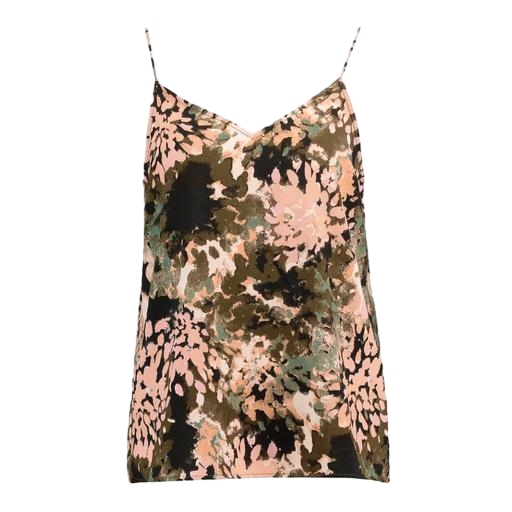
multicolor vila brown lace detail cami, pink lucinda printed cami, multicolor parker v neck cami, white background